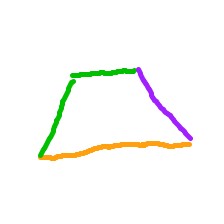
Shape: trapezoid